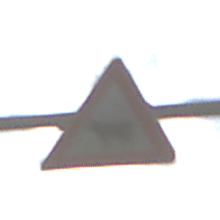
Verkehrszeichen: ViehtriebRechts
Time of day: SunriseSunset
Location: Outdoor (Suburban)
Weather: PartlyCloudy
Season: NotSpecified
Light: Natural